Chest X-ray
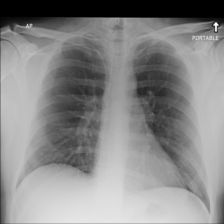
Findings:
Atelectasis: negative
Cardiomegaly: negative
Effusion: negative
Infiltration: negative
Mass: negative
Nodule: negative
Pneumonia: negative
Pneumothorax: negative
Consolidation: negative
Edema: negative
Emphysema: negative
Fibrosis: negative
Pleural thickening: negative
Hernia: negative